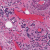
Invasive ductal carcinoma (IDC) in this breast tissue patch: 0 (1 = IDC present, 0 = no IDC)